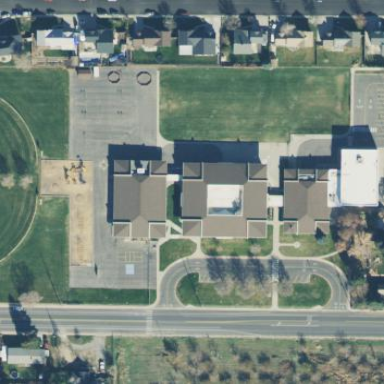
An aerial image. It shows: School.